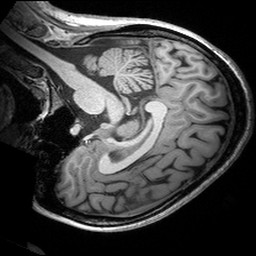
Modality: T1w
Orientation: sagittal
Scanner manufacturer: siemens
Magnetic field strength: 3 T
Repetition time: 2.53 s
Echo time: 0.00299 s